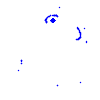
Particle: electron